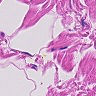
Metastatic tissue present: no